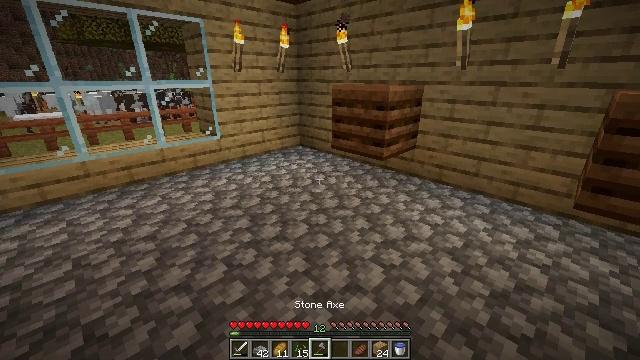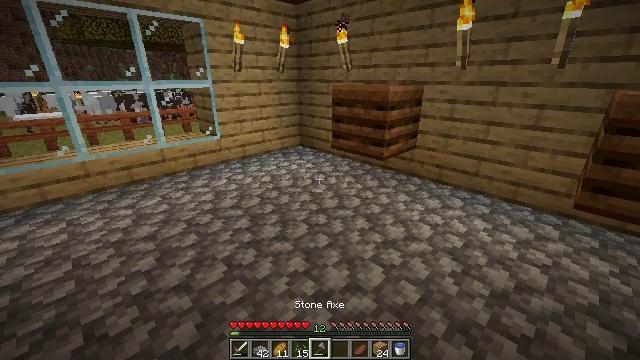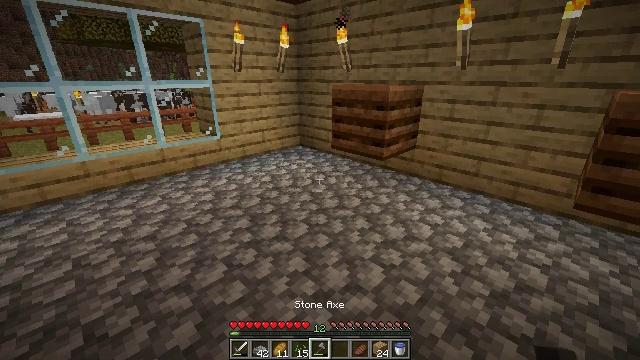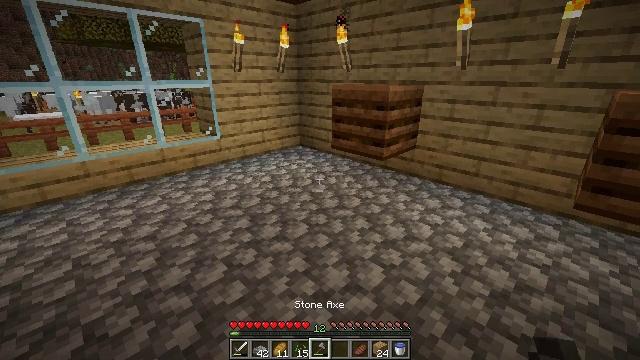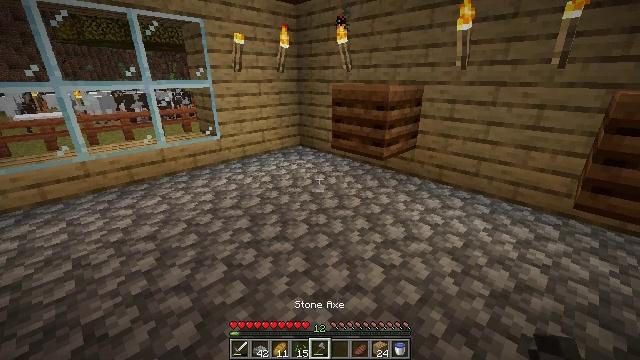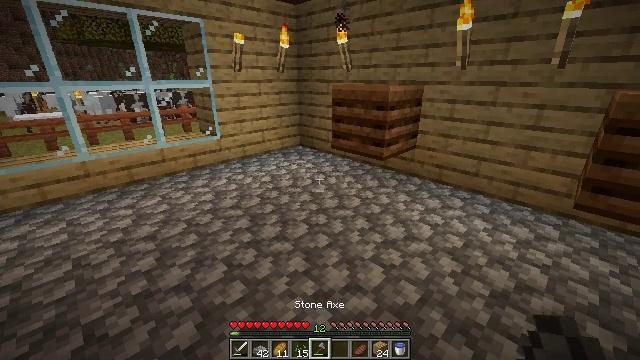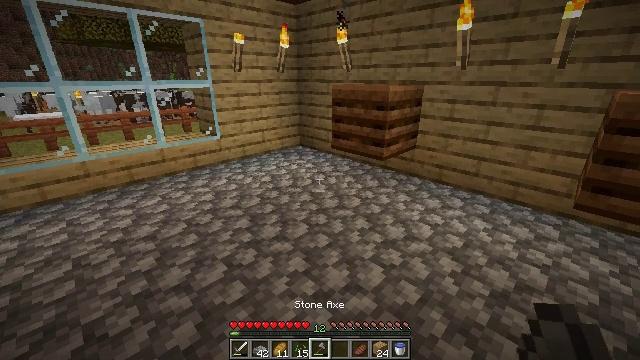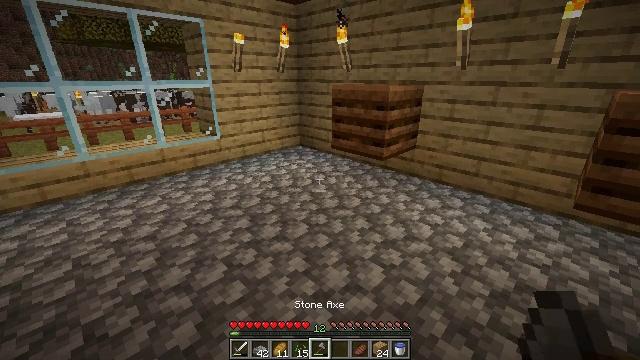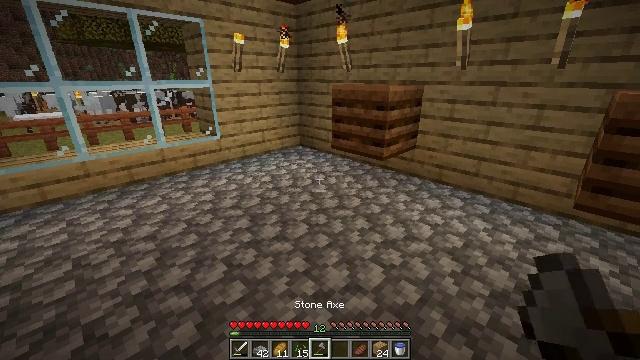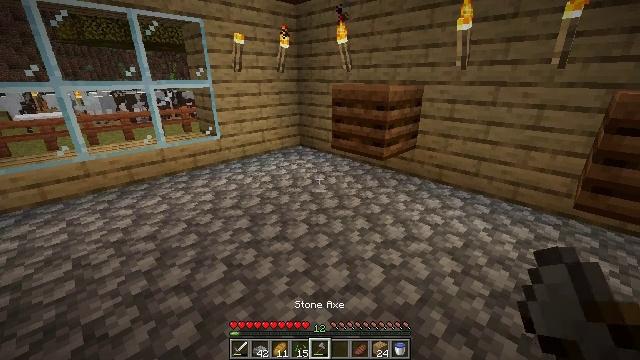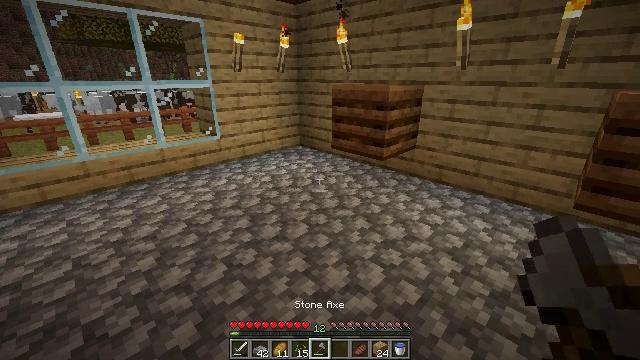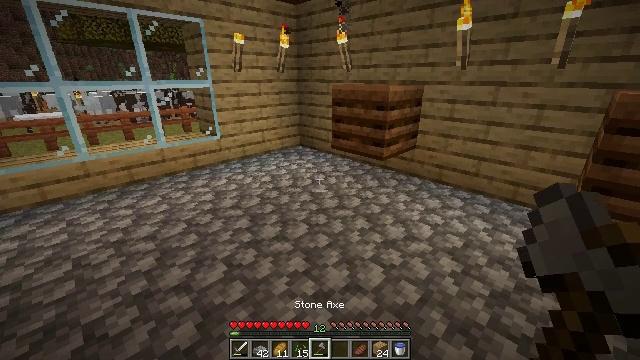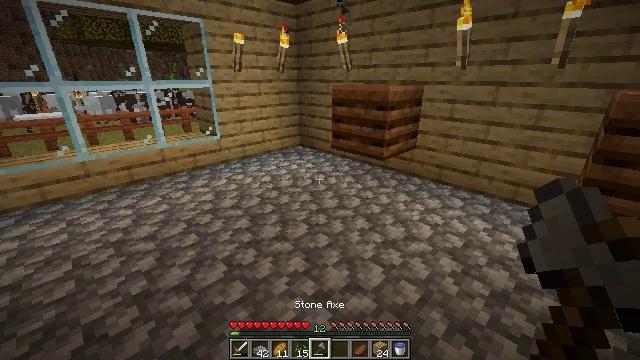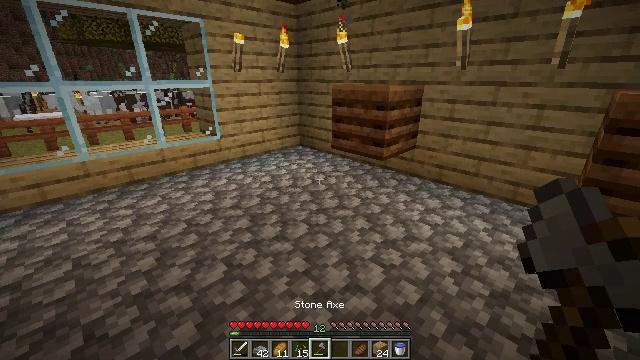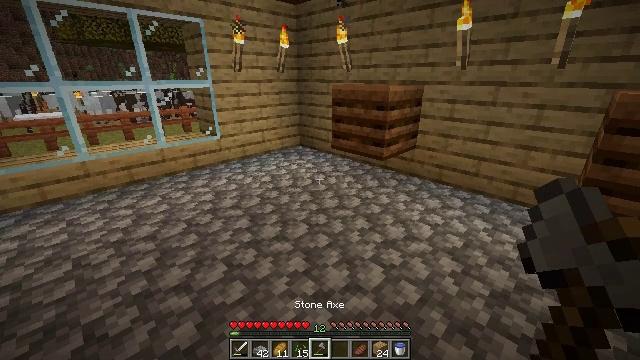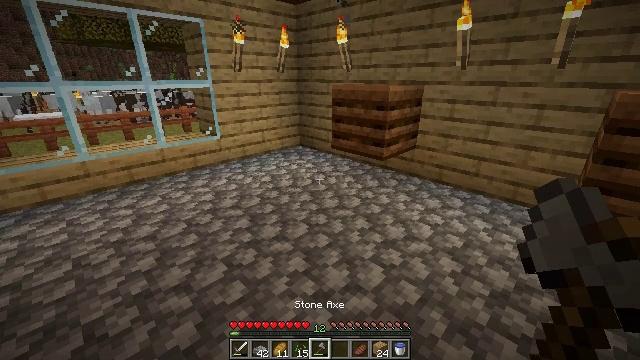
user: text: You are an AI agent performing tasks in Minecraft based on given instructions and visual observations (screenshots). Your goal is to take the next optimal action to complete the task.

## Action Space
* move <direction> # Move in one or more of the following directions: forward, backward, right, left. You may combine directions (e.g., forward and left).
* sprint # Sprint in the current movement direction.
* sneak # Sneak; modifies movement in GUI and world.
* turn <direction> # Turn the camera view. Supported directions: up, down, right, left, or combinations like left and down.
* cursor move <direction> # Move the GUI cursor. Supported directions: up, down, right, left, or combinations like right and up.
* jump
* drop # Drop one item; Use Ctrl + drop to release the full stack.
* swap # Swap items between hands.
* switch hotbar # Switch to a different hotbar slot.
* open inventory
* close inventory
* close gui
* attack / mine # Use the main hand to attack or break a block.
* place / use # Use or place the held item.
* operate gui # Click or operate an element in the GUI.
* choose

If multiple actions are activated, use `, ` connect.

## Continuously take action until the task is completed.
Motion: motion action
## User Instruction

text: Break the cobblestone slab to recycle it.
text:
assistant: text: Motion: no_op
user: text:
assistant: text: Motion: no_op
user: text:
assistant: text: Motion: no_op
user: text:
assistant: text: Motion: no_op
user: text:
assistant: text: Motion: no_op
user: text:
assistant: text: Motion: no_op
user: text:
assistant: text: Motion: no_op
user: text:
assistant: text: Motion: no_op
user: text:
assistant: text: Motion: no_op
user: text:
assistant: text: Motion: no_op
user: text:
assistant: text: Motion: no_op
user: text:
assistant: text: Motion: no_op
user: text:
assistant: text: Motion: no_op
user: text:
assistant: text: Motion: no_op
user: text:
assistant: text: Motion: no_op
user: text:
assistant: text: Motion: no_op
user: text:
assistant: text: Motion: no_op
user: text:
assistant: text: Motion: no_op
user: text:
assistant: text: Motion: no_op
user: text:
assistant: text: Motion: no_op
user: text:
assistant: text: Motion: no_op
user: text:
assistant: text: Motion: no_op
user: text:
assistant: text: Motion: no_op
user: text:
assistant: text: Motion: no_op
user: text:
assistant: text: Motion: no_op
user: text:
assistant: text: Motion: no_op
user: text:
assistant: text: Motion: no_op
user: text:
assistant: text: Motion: no_op
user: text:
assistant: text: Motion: no_op
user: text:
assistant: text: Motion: no_op